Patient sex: M
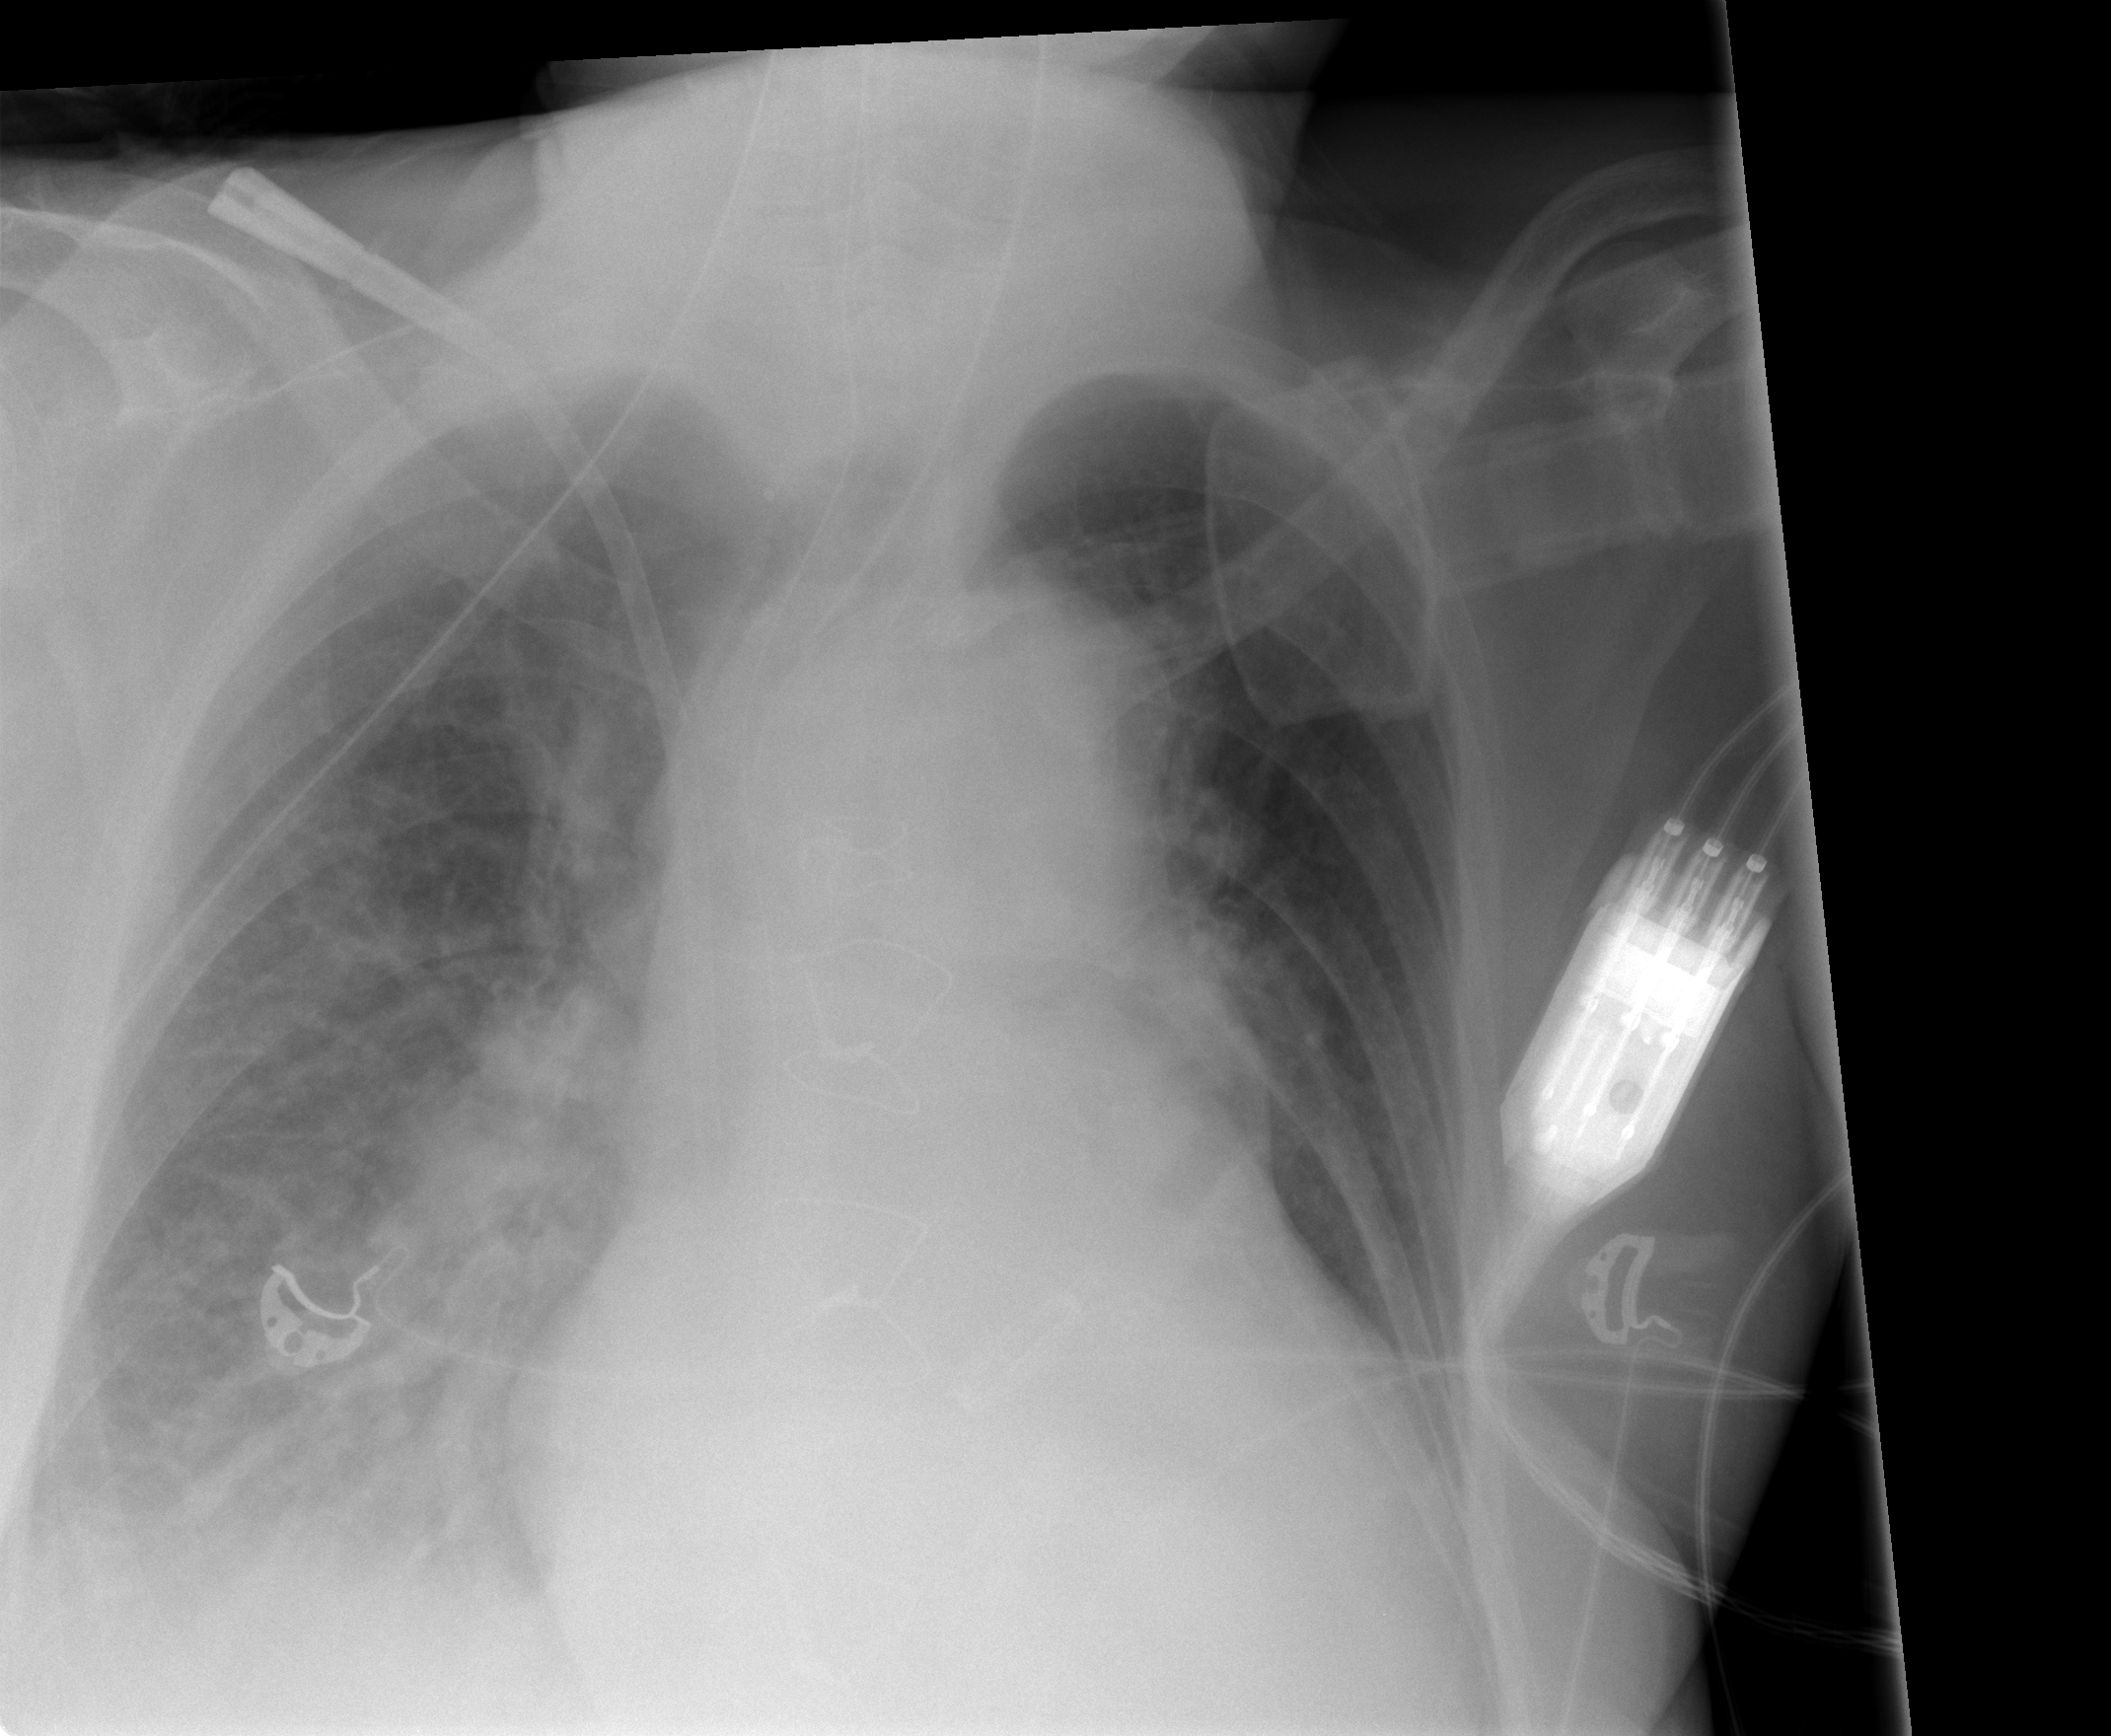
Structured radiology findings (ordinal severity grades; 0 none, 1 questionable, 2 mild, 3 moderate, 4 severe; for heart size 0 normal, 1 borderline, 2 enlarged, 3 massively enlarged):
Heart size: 2
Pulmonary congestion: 0
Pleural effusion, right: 3
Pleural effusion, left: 2
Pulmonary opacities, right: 2
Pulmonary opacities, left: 0
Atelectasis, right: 3
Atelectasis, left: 2